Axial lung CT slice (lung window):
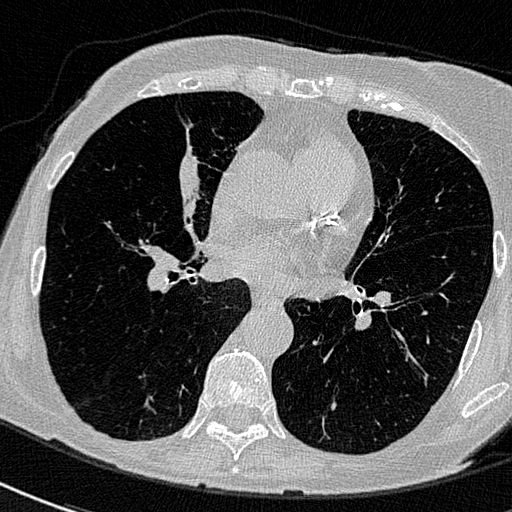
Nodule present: no